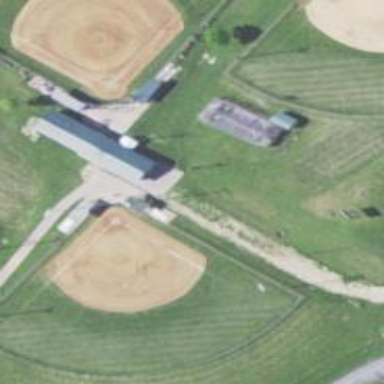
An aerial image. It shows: Baseball pitch for leisure land.